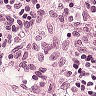
Metastatic tissue present: no